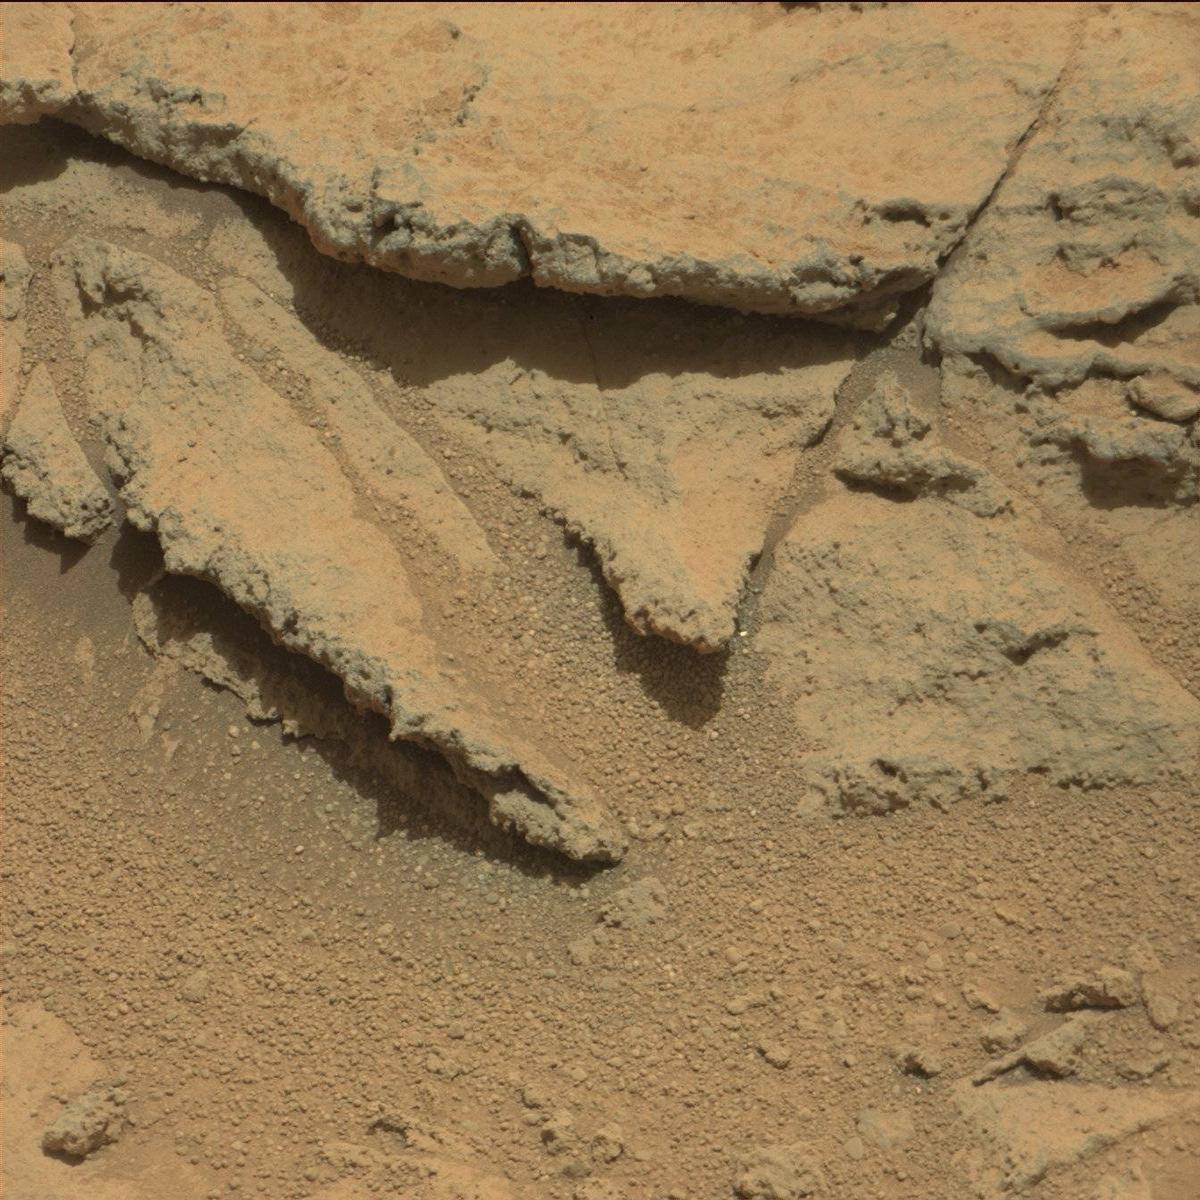
Terrain classes present: Bedrock, Rock, Sand / Soil